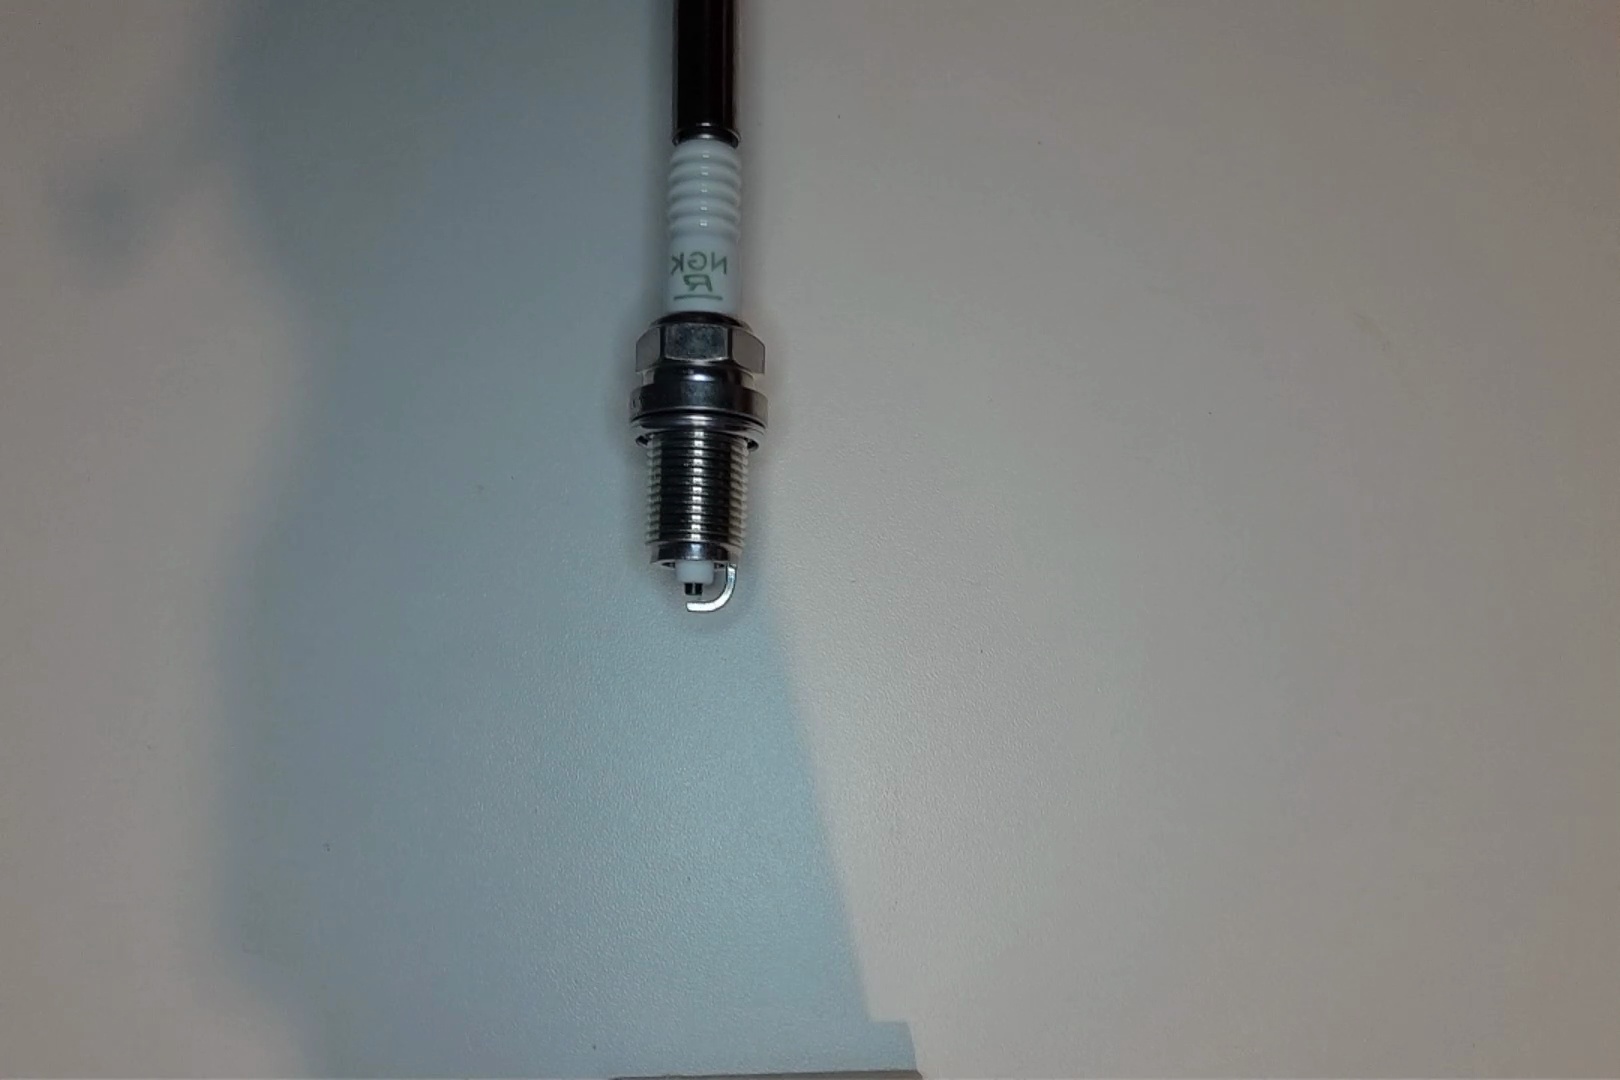
Label: no anomaly